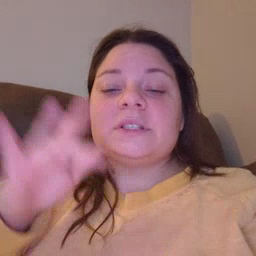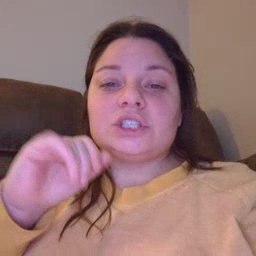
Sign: touch